Aerial crown-view tile of a tropical tree (Barro Colorado Island, Panama), acquired 20240611:
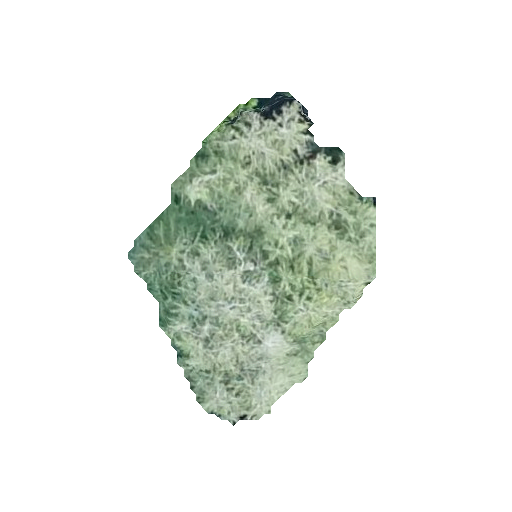
Species: Quararibea stenophylla
GBIF accepted scientific name: Quararibea stenophylla
Crown area: 79.653 m²